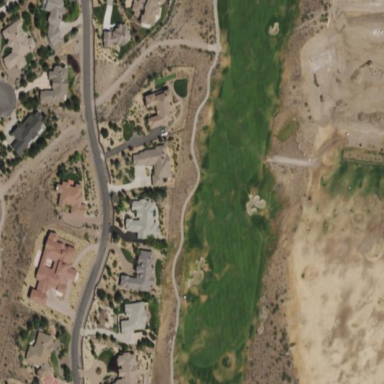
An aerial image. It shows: Area with grass used as rough in golf course.